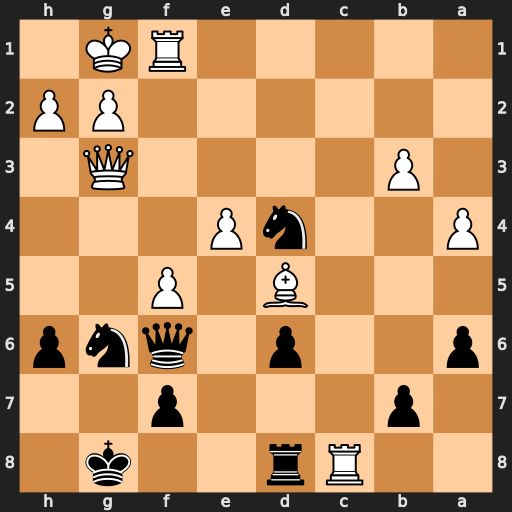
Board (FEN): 2Rr2k1/1p3p2/p2p1qnp/3B1P2/P2nP3/1P4Q1/6PP/5RK1
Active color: b
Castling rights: -
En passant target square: -
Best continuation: Ne2+ Kf2 Nxg3